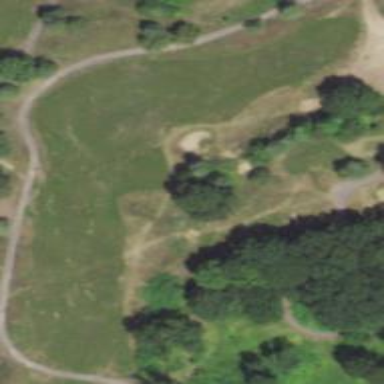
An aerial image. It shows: Area of rough grass used for golf.